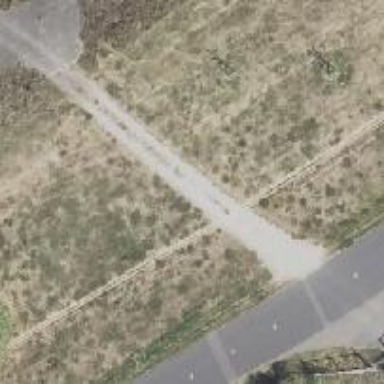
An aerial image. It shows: Footway with gravel surface.